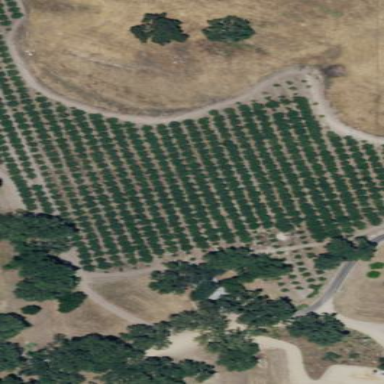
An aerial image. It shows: Orchard.